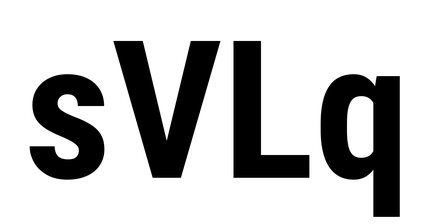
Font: Roboto_Condensed_Bold